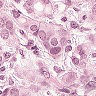
Metastatic tissue present: yes